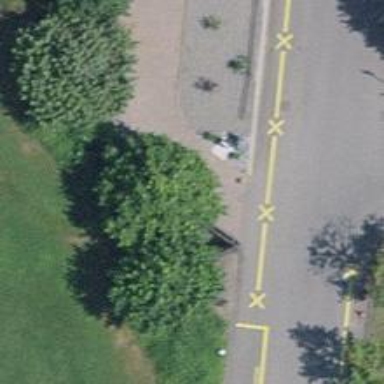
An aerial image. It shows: Set of steps on the road.